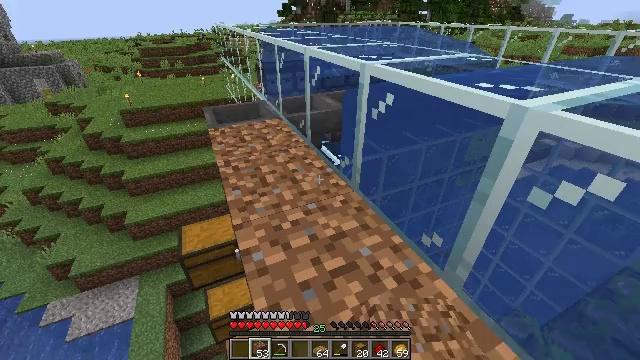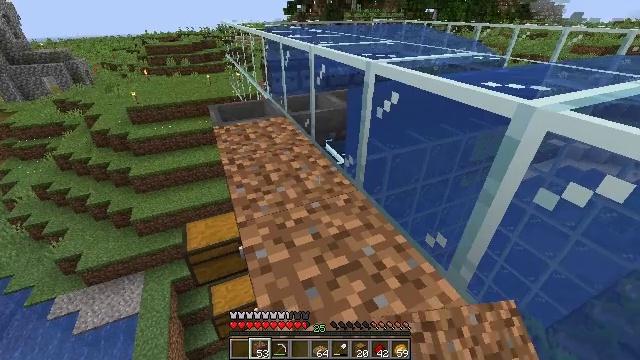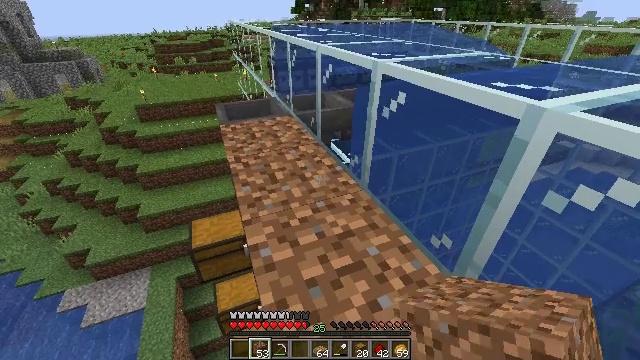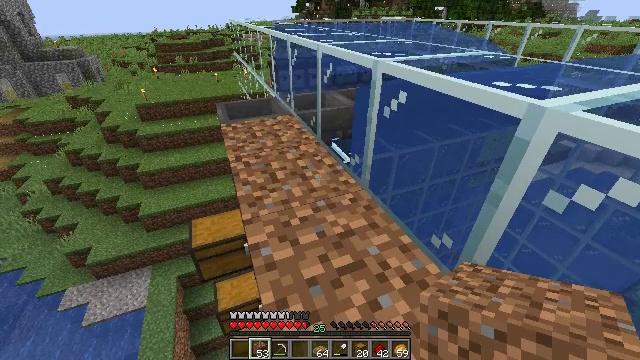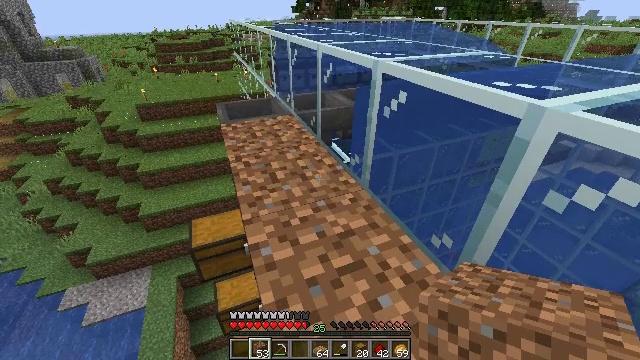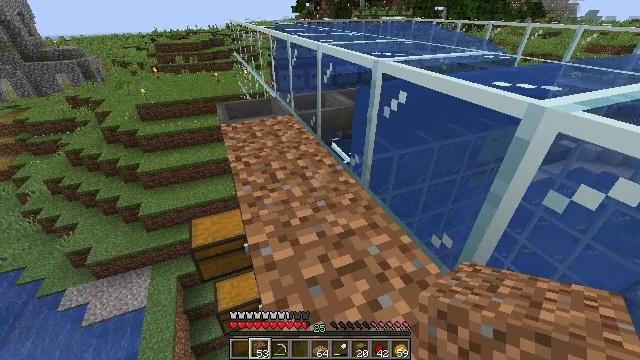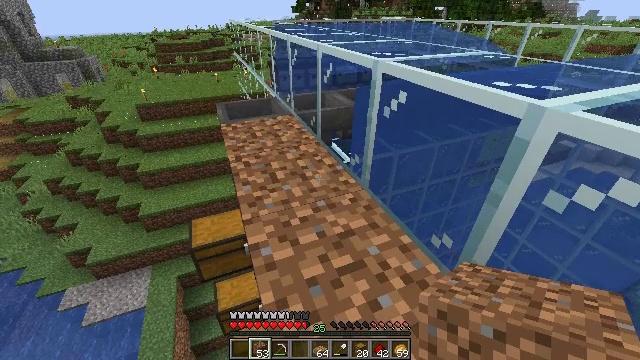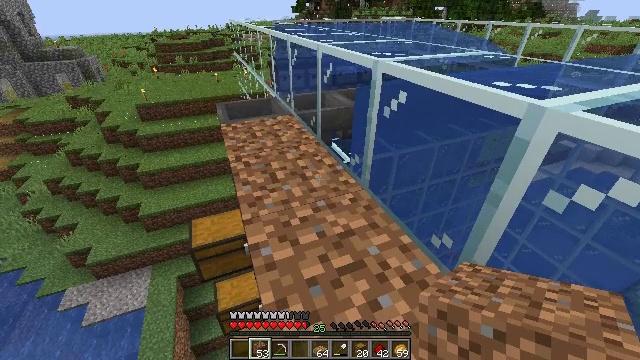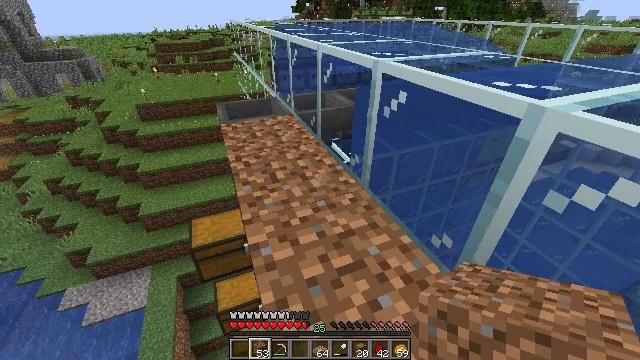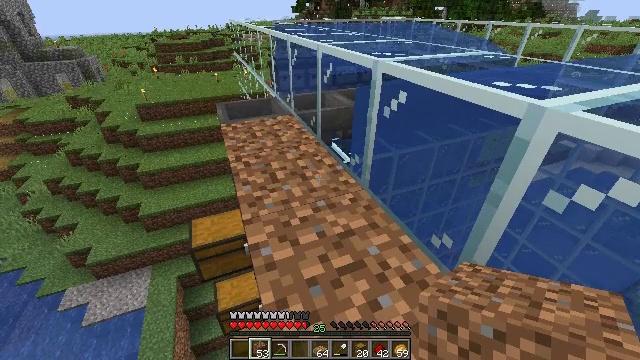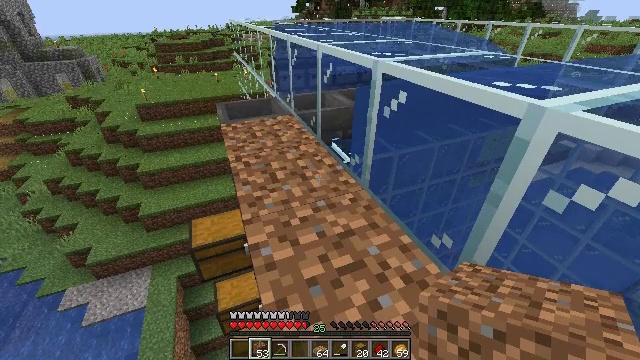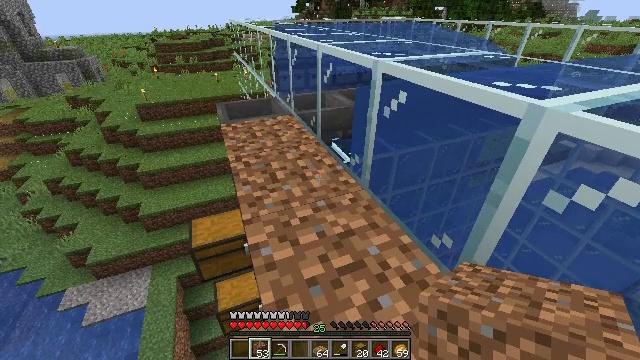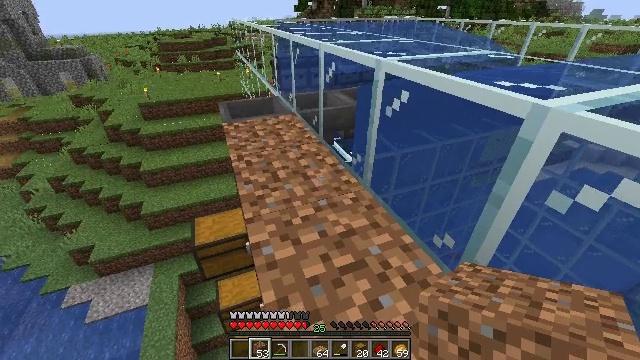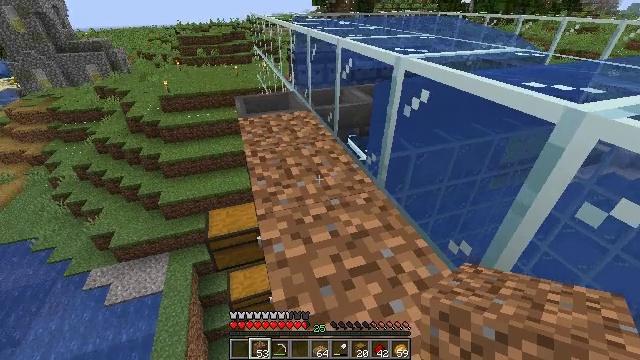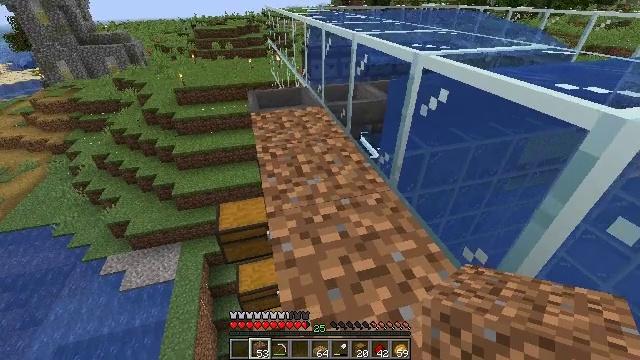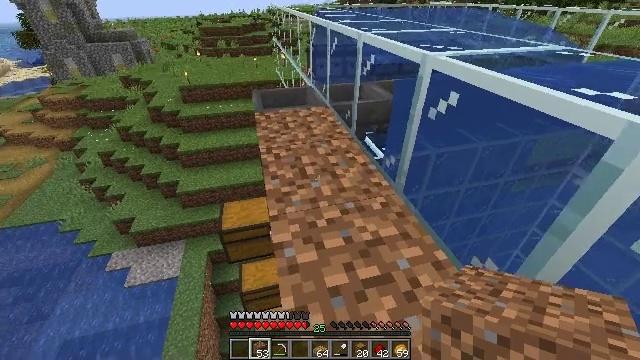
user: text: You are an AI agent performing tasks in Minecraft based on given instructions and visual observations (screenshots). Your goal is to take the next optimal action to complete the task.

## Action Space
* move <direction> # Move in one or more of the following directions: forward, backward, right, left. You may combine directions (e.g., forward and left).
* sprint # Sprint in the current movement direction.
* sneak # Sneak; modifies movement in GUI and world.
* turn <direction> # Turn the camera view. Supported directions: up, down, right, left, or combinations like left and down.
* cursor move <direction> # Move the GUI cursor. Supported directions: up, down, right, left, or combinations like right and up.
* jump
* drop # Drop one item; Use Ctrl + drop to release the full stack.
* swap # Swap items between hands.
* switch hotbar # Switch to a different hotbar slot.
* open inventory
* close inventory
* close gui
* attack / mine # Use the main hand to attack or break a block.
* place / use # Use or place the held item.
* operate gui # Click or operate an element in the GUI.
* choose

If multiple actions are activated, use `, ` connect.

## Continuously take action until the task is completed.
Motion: motion action
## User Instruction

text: Break the hopper to reuse it.
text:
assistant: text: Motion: sneak, turn left
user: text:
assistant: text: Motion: sneak, turn left
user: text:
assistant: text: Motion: sneak
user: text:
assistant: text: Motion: sneak
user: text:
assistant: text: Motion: sneak
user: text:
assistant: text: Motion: sneak
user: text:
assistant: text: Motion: sneak
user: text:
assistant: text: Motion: sneak
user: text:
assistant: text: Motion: sneak
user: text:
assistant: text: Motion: sneak
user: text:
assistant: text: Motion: sneak
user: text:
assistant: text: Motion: sneak
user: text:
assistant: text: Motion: move forward, sneak, turn left
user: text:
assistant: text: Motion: move forward, sneak, turn left and down
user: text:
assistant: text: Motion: move forward, sneak, turn left
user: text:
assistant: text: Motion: move forward, sneak, turn left
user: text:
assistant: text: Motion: move forward, sneak, turn left
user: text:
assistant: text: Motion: move forward, sneak
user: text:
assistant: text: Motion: move forward, sneak
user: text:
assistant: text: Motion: move forward, sneak
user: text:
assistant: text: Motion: move forward and move left, sneak
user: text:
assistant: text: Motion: move forward and move left, sneak
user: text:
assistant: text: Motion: move forward and move left, sneak
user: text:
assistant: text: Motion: move forward, sneak
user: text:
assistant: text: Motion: move forward, sneak
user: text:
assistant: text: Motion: move forward, sneak, turn left
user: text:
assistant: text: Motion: move forward, sneak, turn left
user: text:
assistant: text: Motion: move forward, sneak, turn left
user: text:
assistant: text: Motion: move forward, sneak
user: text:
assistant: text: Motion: move forward, sneak